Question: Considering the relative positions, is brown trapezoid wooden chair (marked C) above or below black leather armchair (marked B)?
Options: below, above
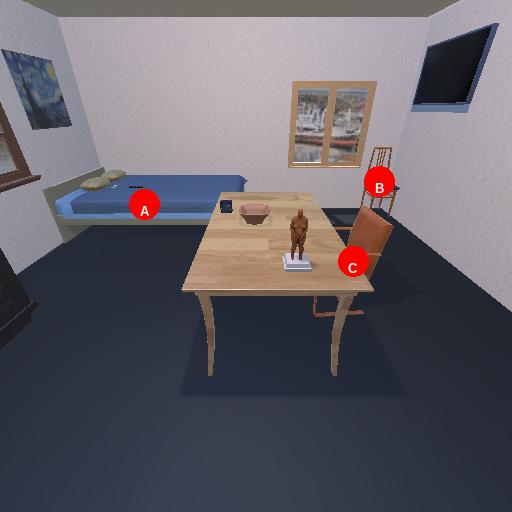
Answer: below